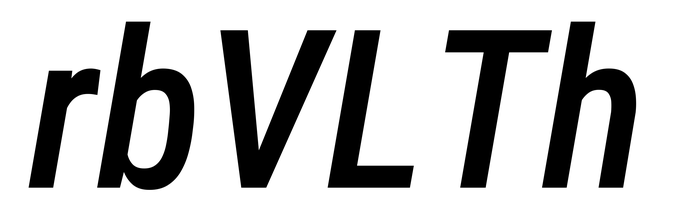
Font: Roboto-Italic_Condensed_Medium_Italic